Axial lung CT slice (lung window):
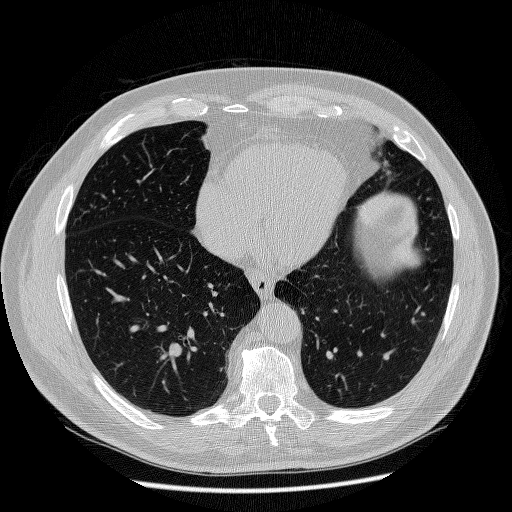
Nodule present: no